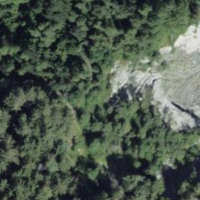
EUNIS habitat code: 44
Species observed at this site:
Chrysosplenium alternifolium